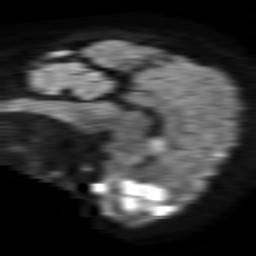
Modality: TRACE
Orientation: sagittal
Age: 58
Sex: female
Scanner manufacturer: philips
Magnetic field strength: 1.5 T
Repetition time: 4.6 s
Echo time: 0.08355 s